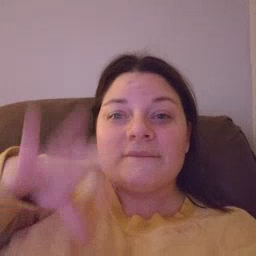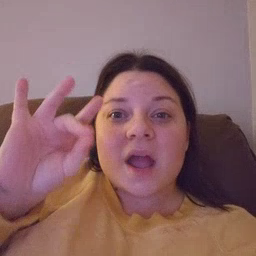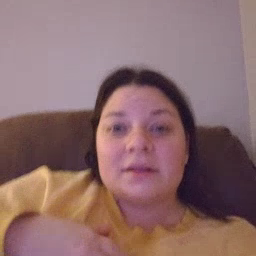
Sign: find